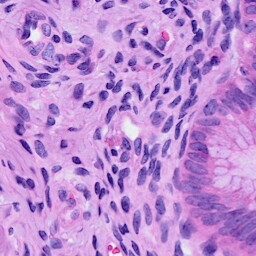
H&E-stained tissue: Cervix